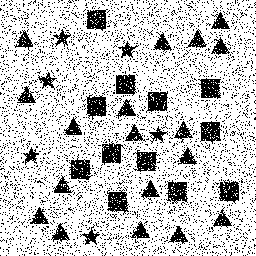
Squares: 12
Triangles: 18
Stars: 6
Total shapes: 36